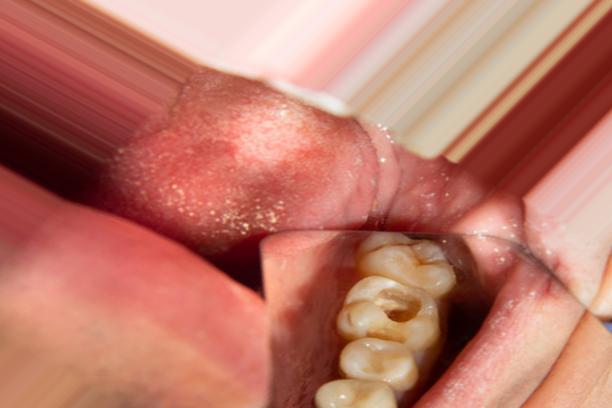
Condition: Caries